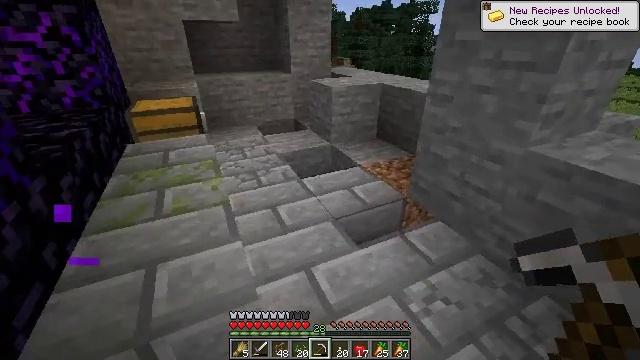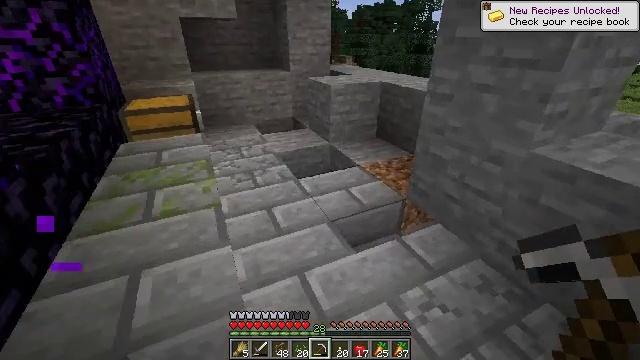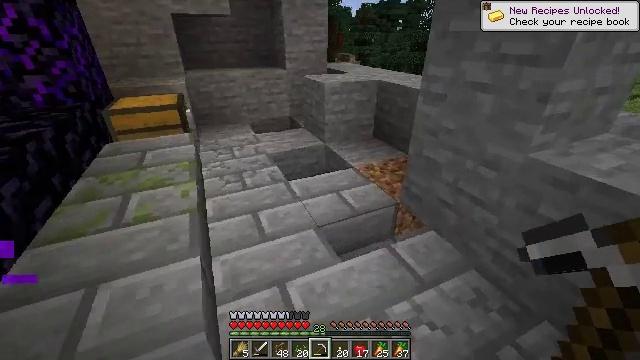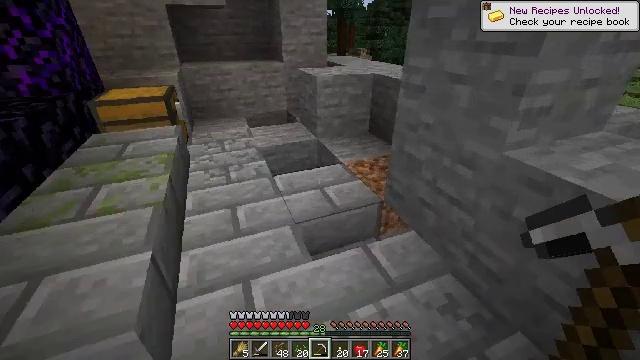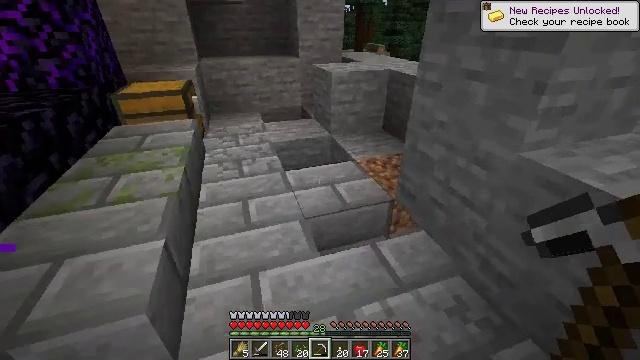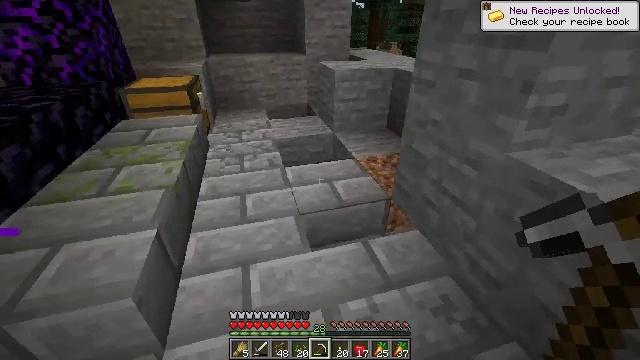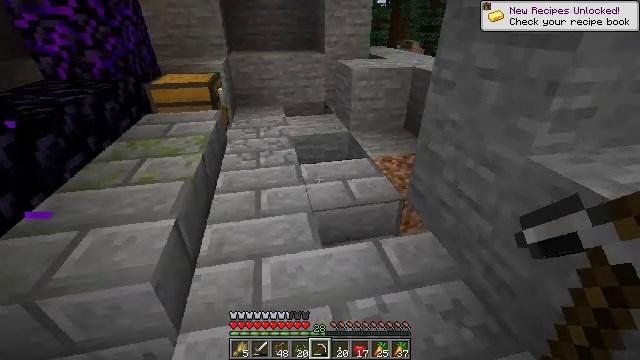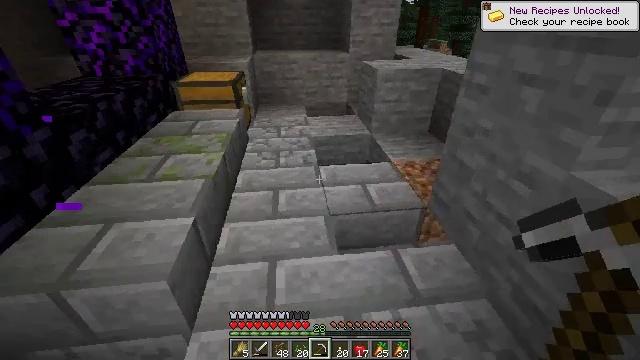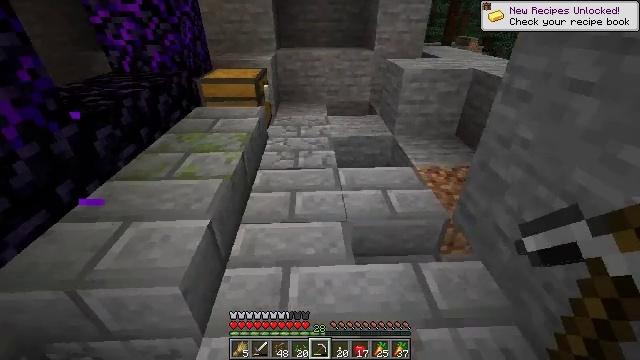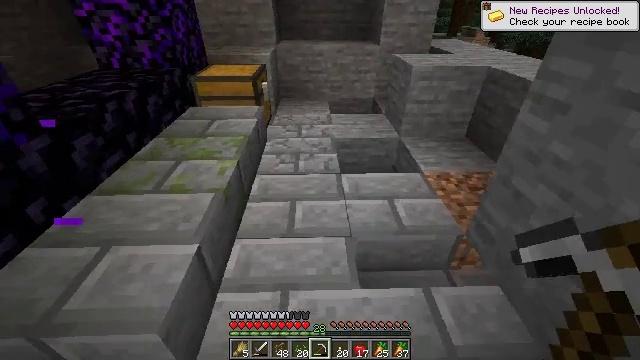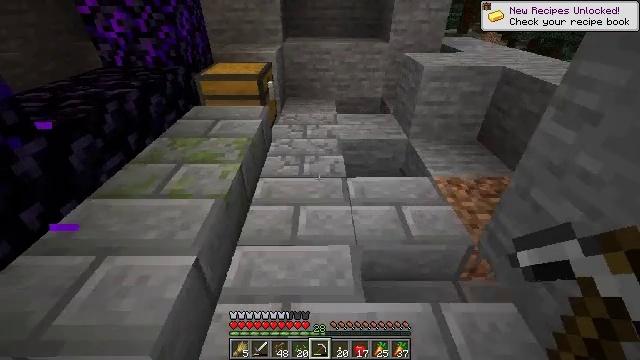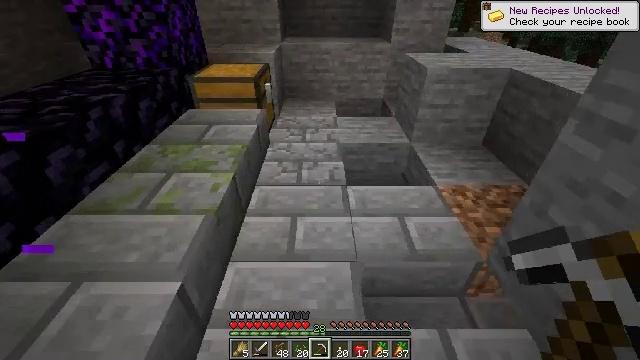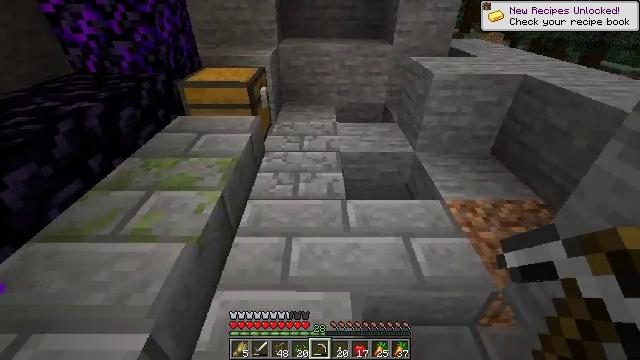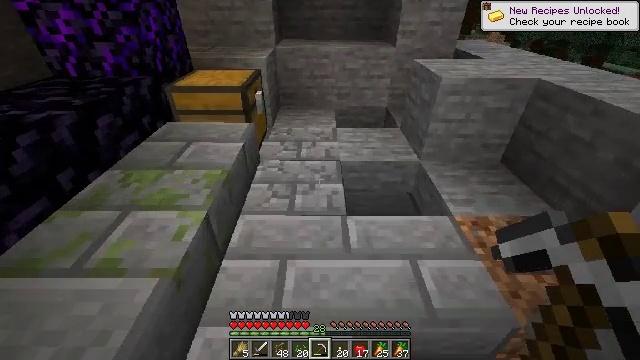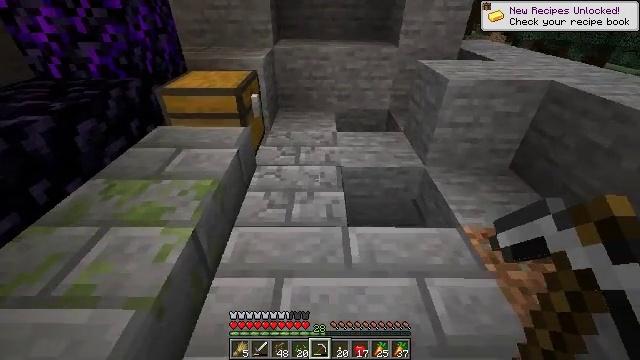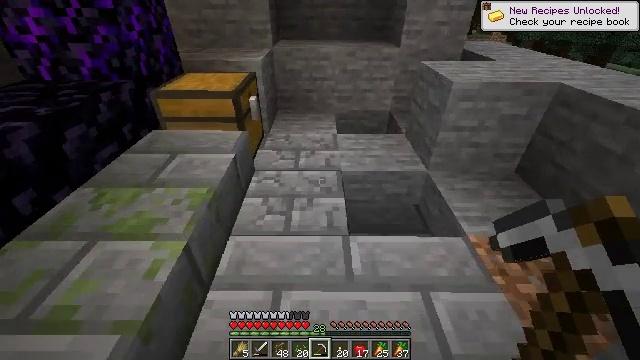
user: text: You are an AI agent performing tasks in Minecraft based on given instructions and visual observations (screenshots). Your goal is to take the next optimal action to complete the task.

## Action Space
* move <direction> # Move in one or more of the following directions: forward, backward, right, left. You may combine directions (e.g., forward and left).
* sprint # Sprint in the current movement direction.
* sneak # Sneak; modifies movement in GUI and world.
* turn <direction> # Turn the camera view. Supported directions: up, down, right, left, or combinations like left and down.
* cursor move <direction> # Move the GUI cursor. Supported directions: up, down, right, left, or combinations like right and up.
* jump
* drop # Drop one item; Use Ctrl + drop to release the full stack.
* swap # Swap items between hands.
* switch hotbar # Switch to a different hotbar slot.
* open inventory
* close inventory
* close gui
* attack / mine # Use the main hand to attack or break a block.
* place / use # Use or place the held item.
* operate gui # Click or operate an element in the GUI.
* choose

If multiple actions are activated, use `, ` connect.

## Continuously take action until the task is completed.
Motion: motion action
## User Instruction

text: Reclaim the chest into your inventory.
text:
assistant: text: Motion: move forward and move right
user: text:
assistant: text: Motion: move right
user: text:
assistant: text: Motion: move right, turn left and down
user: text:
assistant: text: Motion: move right, turn left
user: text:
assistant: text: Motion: turn left
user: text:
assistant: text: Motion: turn left
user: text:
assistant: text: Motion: move forward, turn left
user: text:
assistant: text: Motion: move forward, turn left
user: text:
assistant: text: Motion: move forward, turn down
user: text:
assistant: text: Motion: move forward, turn left
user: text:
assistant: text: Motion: move forward
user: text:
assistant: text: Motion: move forward
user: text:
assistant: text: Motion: move forward
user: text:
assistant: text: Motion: move forward
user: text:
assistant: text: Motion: move forward
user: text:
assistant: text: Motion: move forward
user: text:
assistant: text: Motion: move forward
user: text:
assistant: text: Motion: move forward
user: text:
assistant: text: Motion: move forward
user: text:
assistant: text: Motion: turn right
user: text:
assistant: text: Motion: turn left
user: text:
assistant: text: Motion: turn left
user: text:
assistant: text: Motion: turn left and up
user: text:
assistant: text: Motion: turn left and up
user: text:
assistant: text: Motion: turn left and up
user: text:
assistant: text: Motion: move forward, turn left and up
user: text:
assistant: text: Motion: move forward, turn left and up
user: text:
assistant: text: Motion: move forward and move right, turn left and up
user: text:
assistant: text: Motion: move forward and move right
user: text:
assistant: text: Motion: move forward and move right